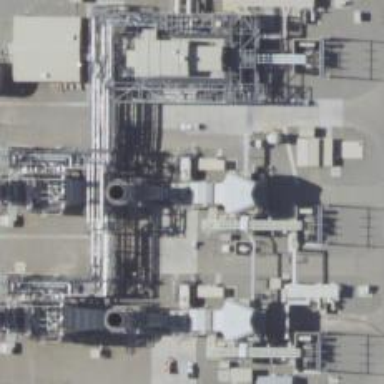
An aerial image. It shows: Gas turbine power generator.